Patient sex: F
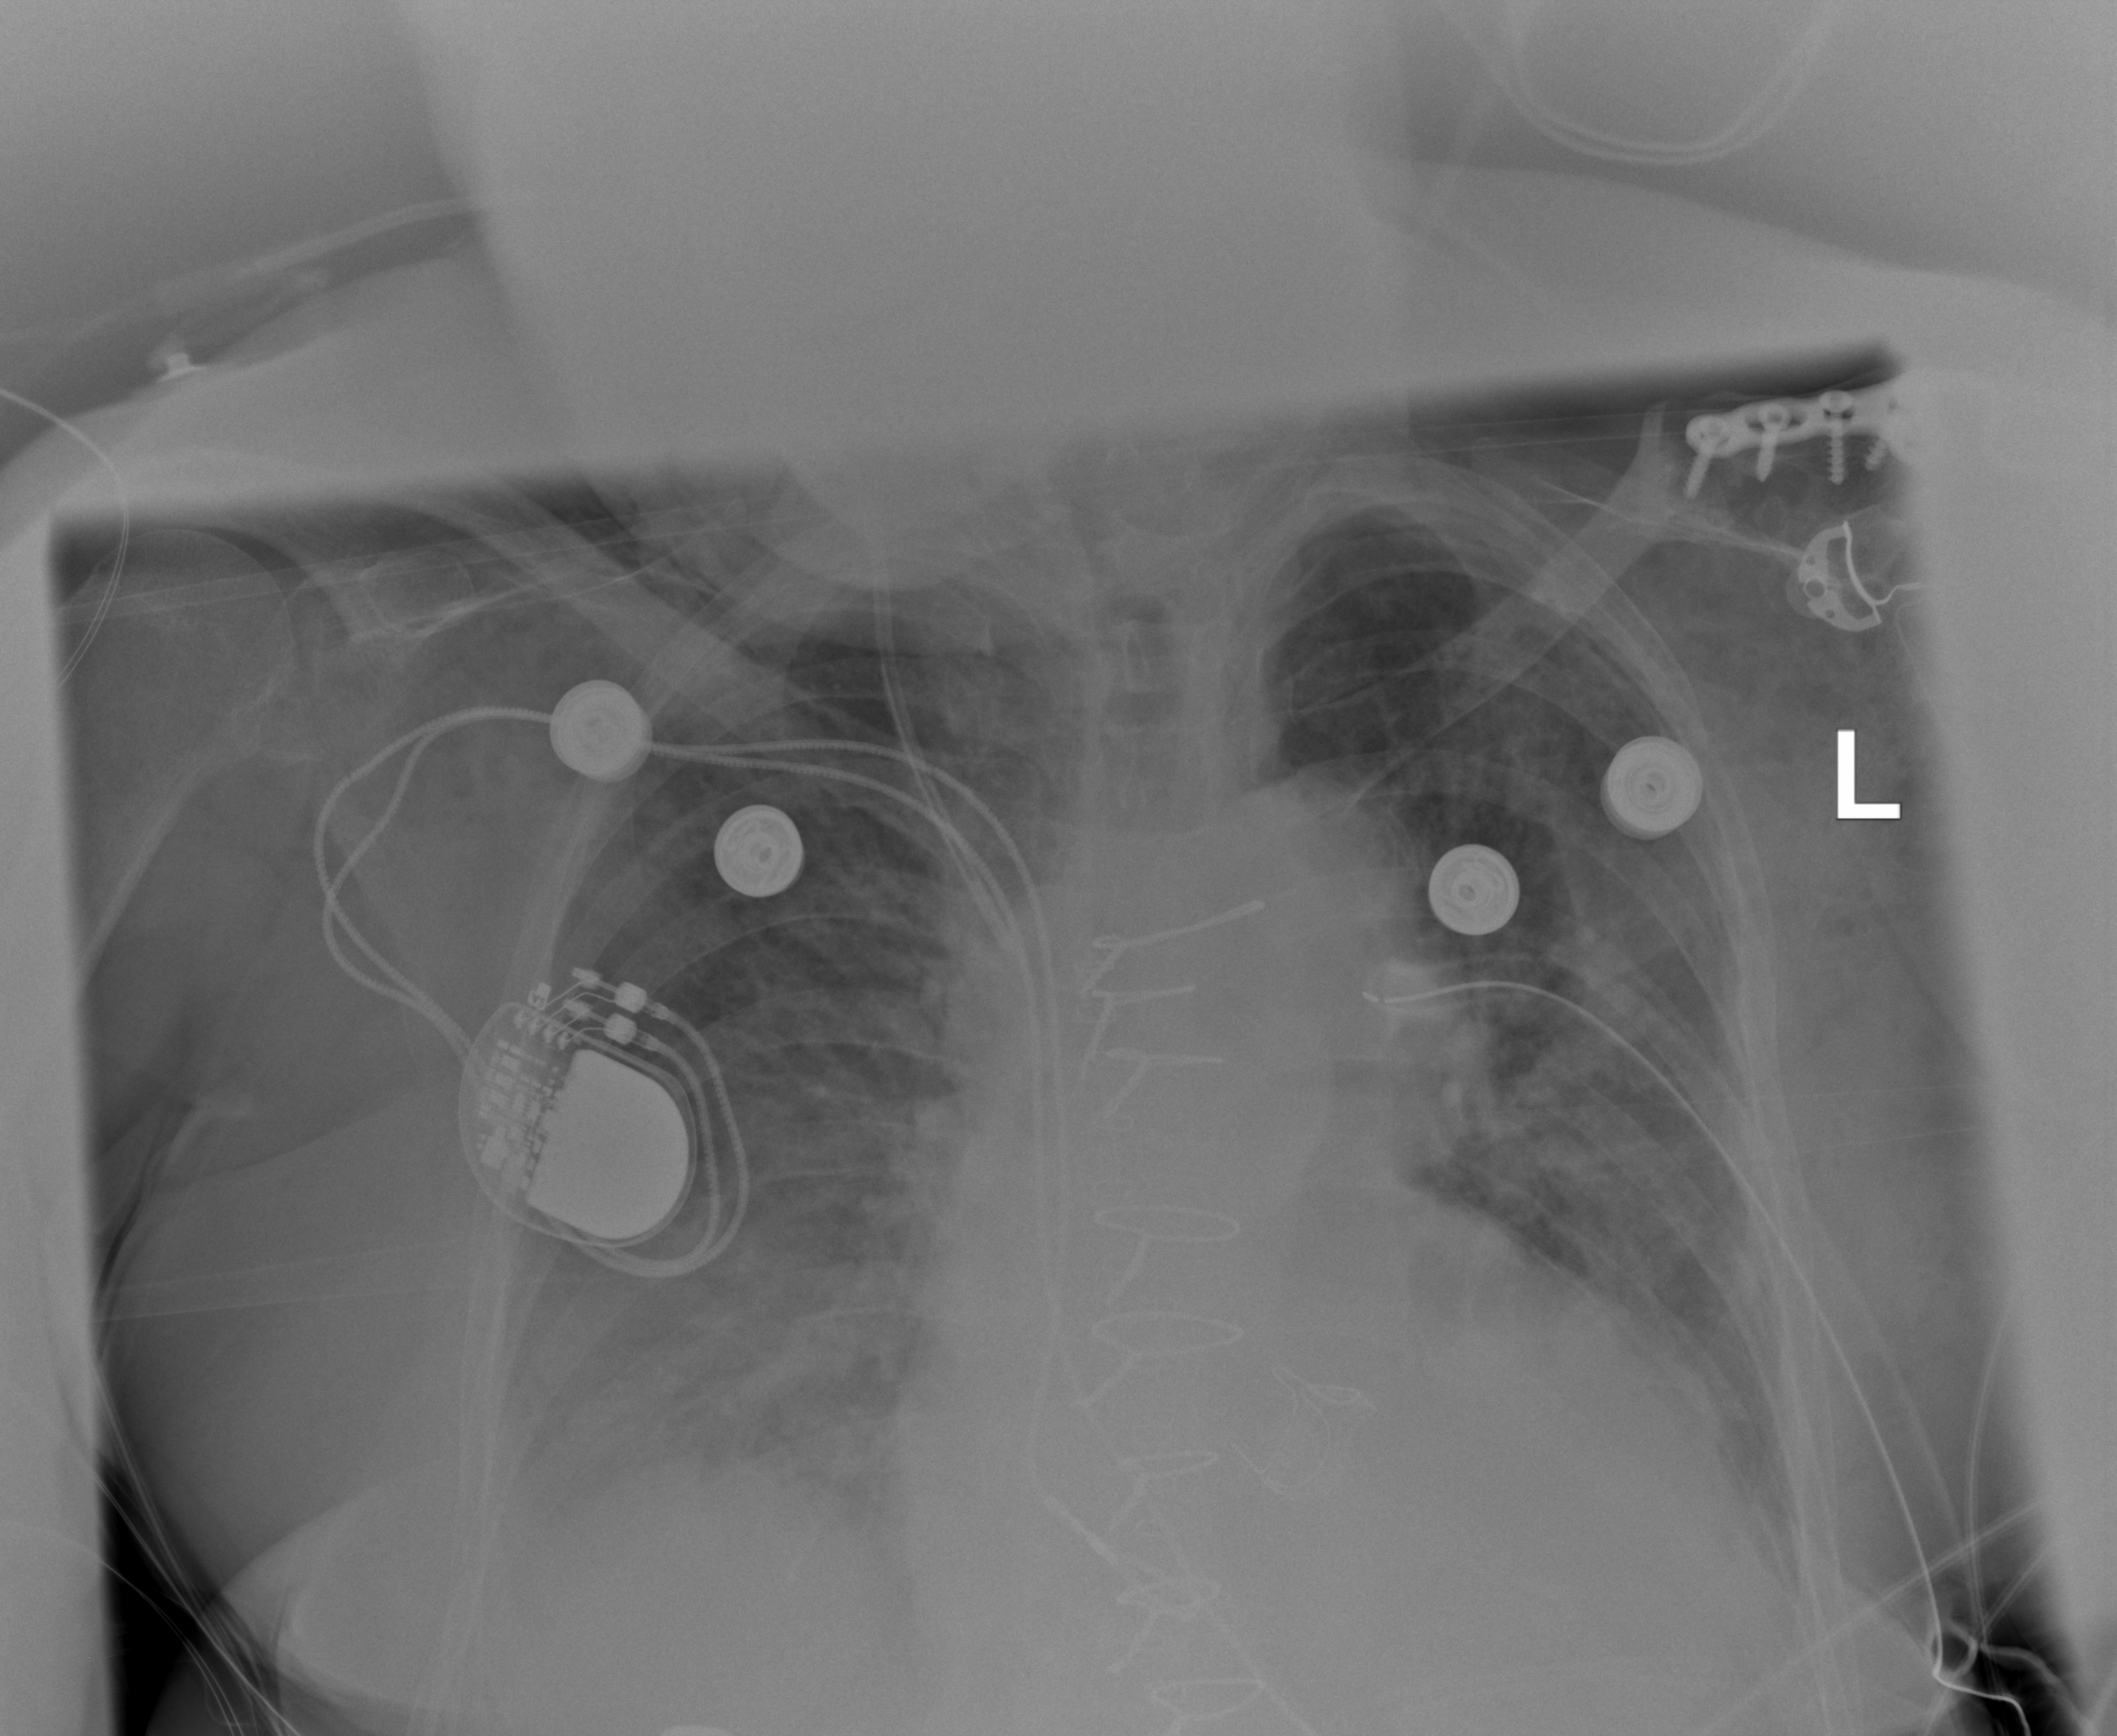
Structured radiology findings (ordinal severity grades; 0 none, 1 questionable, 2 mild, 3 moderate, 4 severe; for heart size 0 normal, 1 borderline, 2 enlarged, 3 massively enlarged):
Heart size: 2
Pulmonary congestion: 2
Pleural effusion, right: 2
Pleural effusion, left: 2
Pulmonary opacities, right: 3
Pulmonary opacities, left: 2
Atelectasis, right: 2
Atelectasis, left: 2